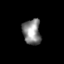
Tissue: skin
Cell type: Fibroblasts
Senescence score: 0.7791
Nuclear area (px): 450
Mean DAPI intensity: 134.507